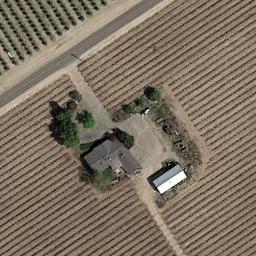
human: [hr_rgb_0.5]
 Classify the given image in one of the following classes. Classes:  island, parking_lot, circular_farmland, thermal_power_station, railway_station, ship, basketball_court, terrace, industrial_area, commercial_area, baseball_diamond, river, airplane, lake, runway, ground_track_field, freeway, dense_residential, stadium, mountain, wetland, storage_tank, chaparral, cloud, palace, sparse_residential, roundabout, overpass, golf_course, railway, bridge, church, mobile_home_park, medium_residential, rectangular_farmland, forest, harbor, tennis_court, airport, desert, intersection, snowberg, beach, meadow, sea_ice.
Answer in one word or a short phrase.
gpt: sparse_residential